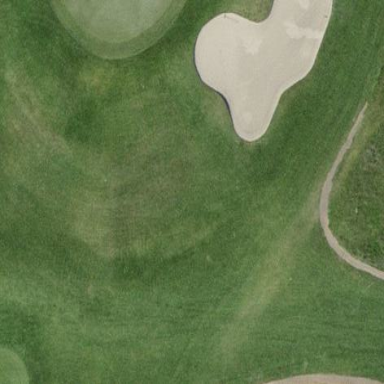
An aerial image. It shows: Sandy area is golf bunker.